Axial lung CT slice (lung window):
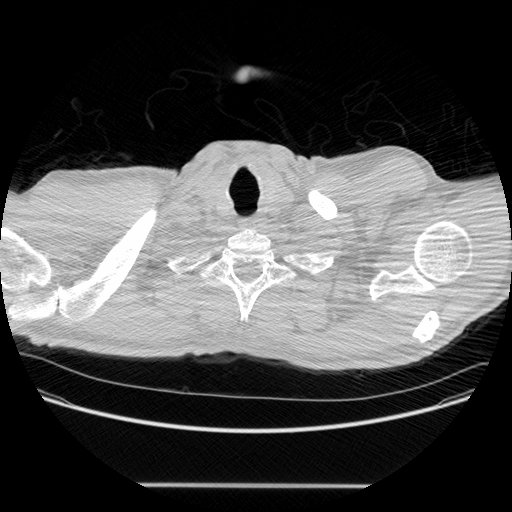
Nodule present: no